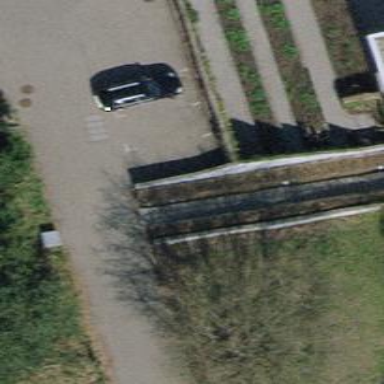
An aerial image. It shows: Steps with asphalt surface.